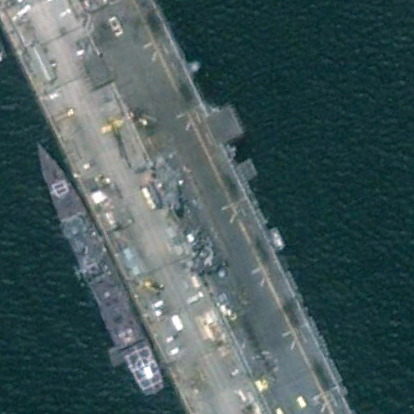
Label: assault